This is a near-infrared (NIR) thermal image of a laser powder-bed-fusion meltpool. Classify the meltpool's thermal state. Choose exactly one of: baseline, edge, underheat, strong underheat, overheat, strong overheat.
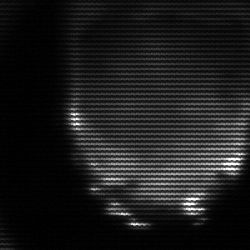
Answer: edge